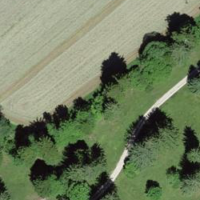
EUNIS habitat code: 43
Species observed at this site:
Moehringia trinervia
Plantago media